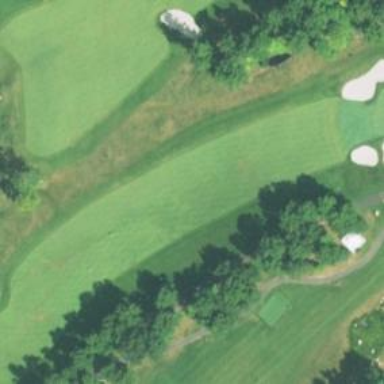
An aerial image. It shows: Golf fairway in the image.